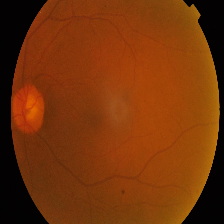
Diabetic retinopathy grade: Proliferative DR